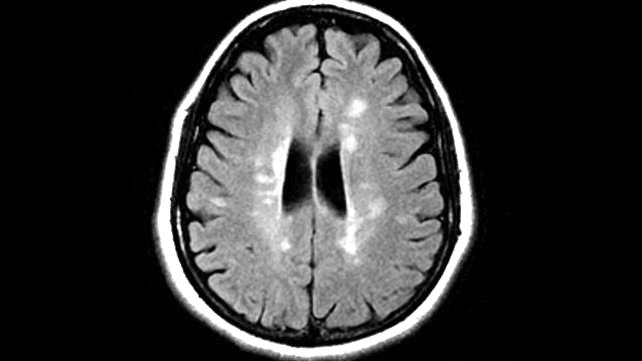
Label: notumor